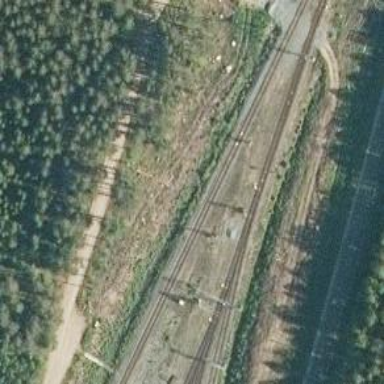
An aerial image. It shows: Railway yard with electrified contact lines.